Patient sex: M
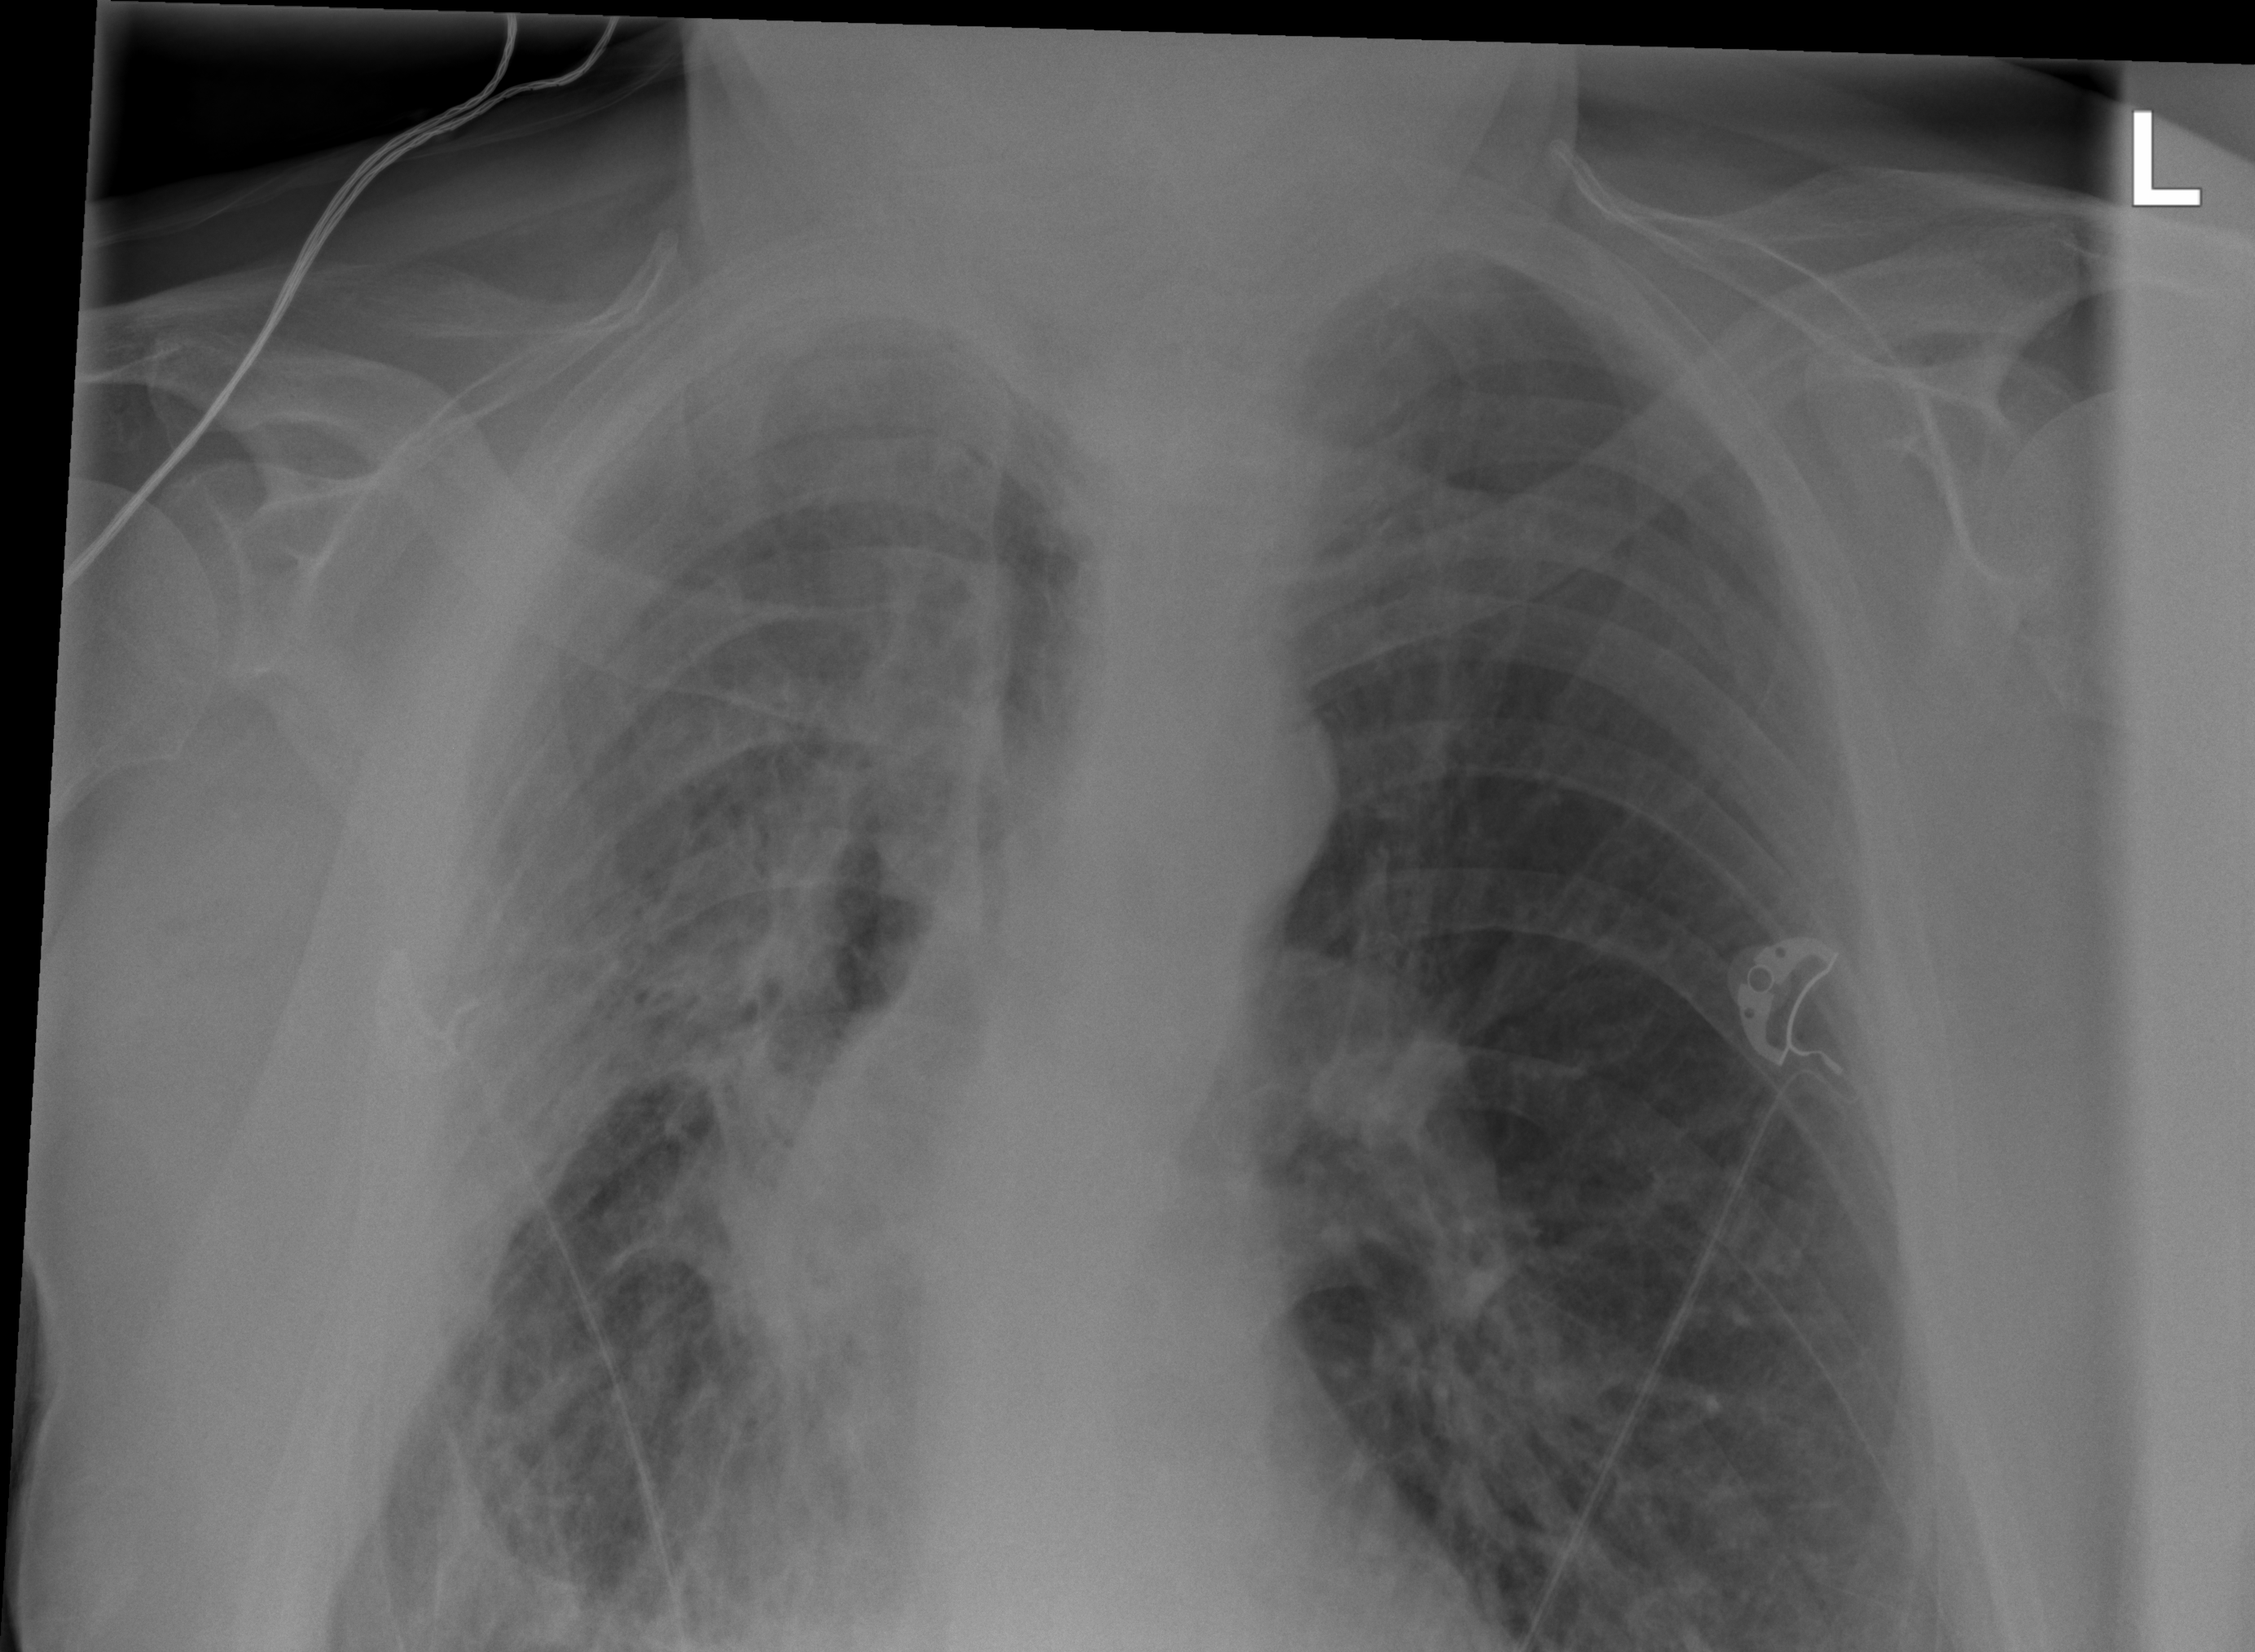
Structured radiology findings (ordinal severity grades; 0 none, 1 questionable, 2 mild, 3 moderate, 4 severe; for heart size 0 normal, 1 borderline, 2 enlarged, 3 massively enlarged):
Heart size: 0
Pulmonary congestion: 0
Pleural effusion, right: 2
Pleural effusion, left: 0
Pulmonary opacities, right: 4
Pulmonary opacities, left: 2
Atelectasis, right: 3
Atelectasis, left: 2